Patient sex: M
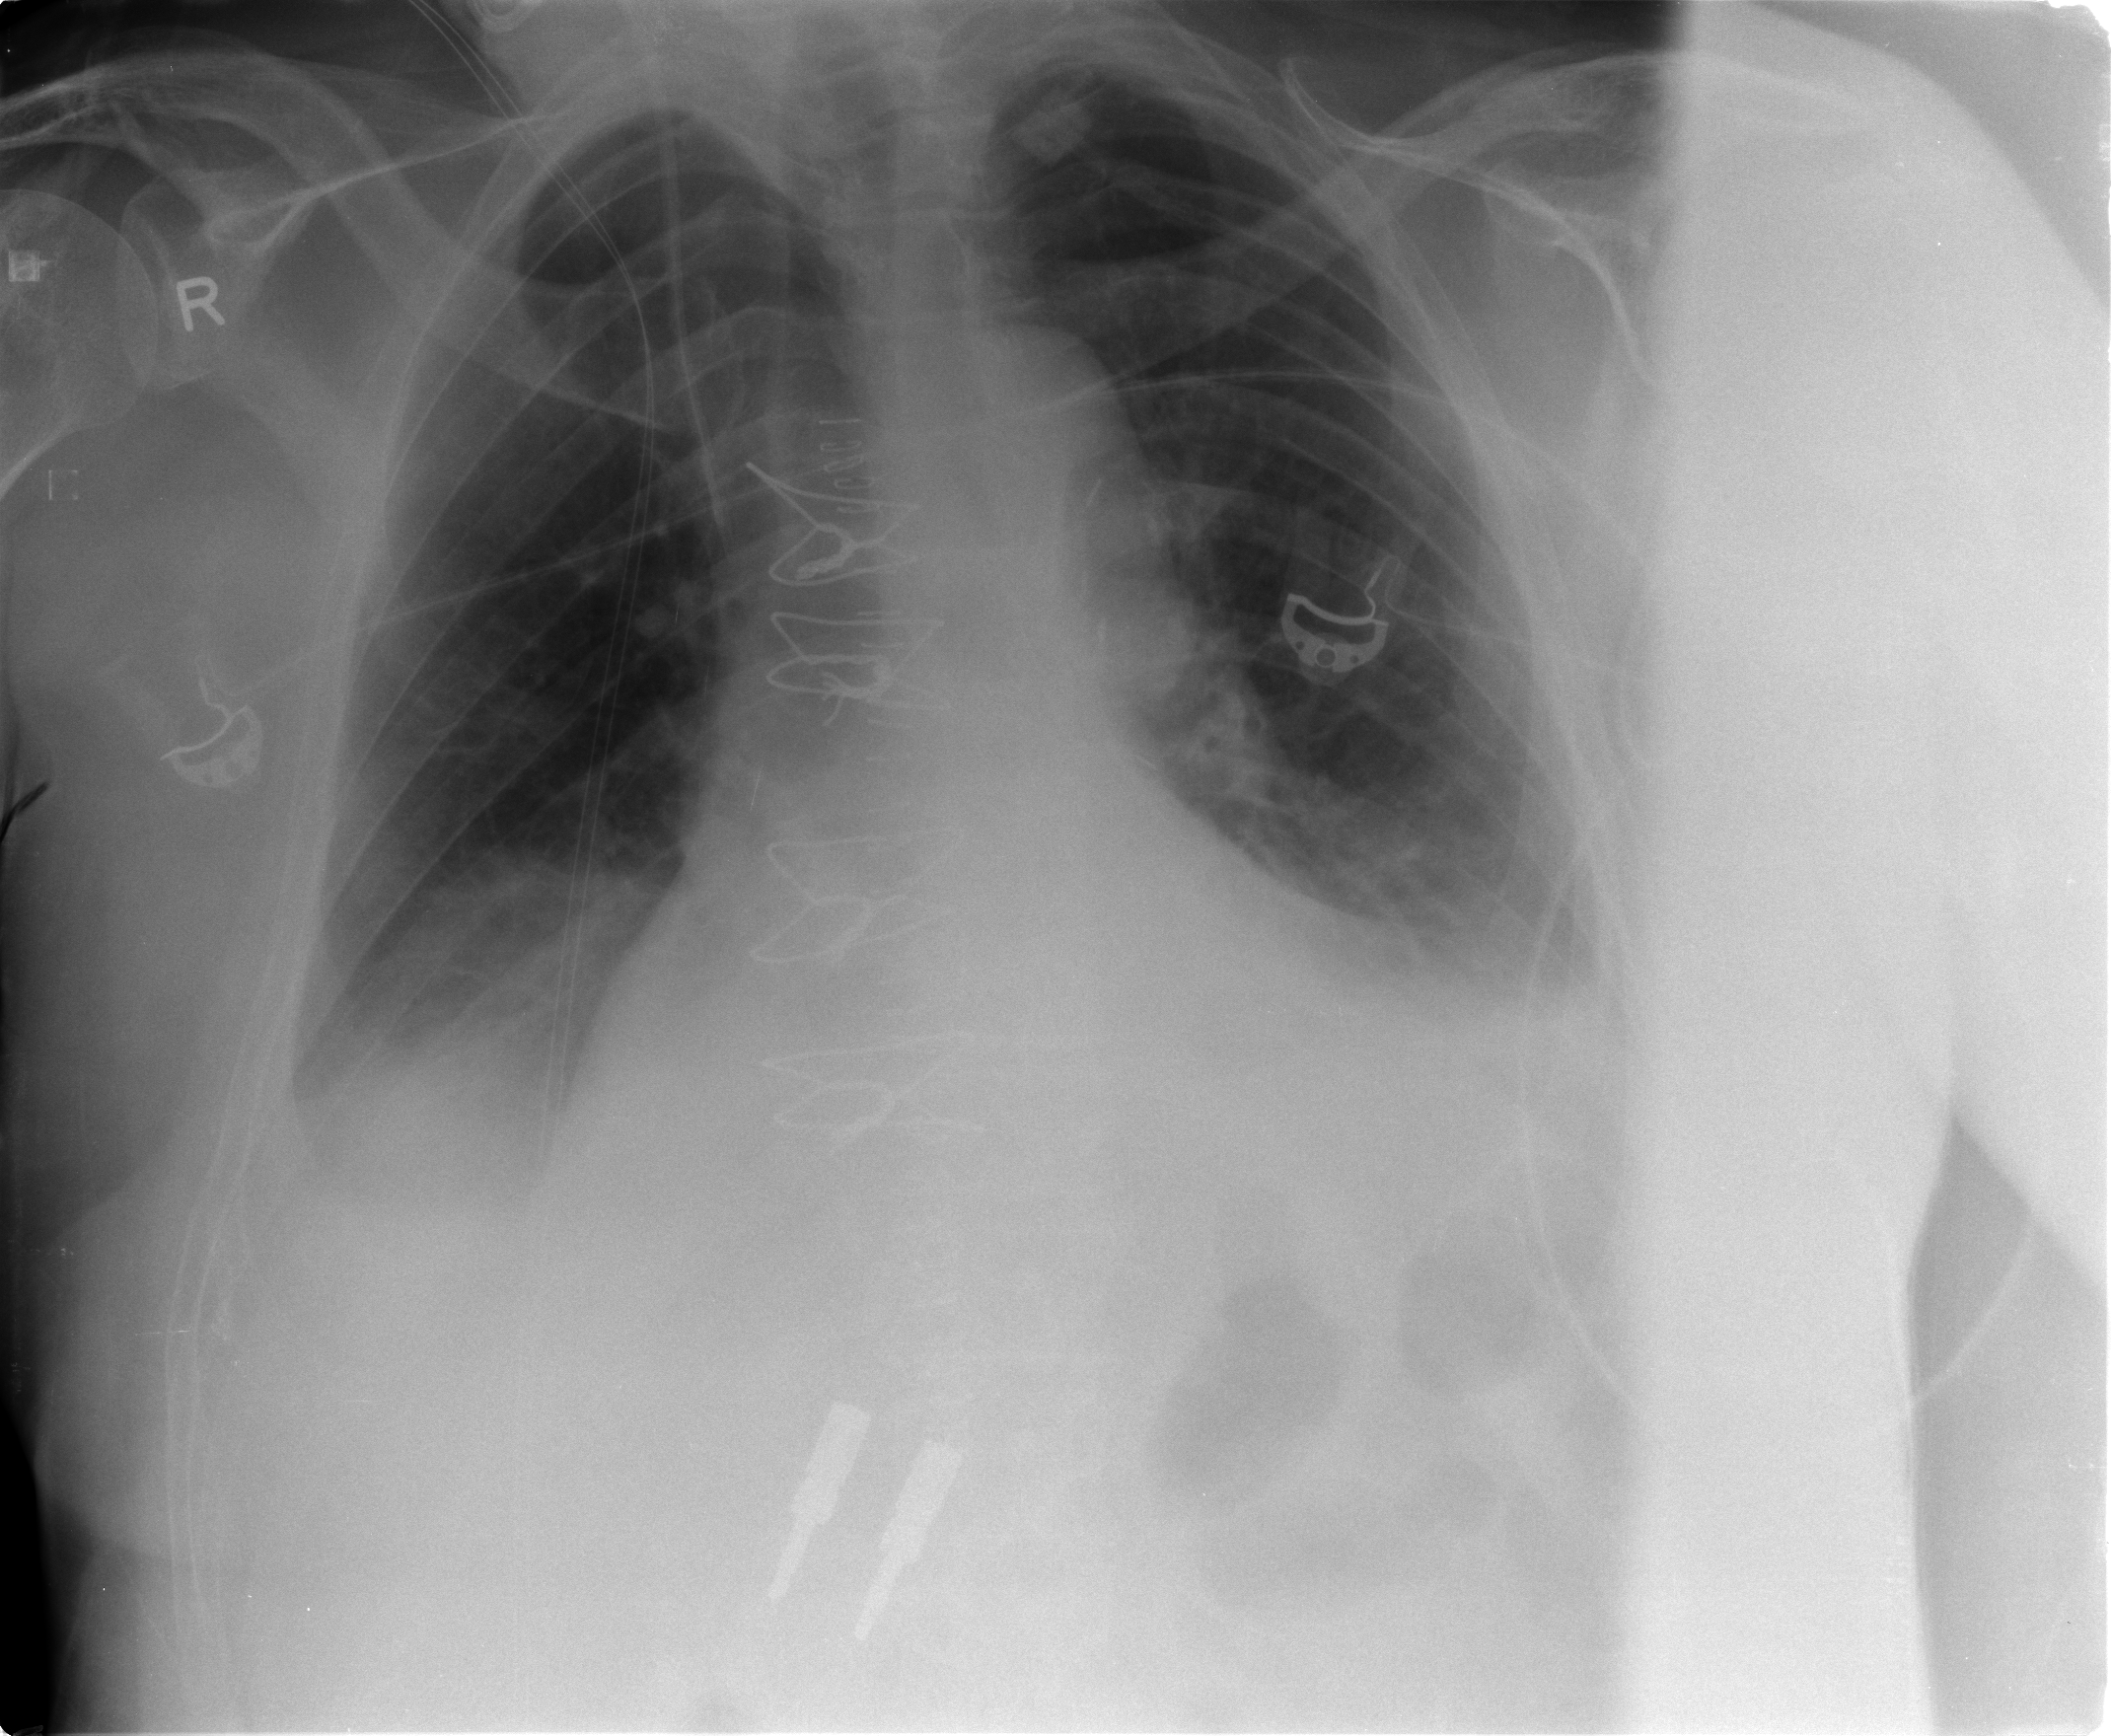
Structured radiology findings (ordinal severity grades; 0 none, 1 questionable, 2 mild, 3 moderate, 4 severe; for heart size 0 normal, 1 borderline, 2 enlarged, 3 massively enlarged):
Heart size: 2
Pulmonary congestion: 0
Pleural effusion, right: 2
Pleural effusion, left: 2
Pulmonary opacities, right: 0
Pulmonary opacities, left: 0
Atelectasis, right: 2
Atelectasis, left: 2